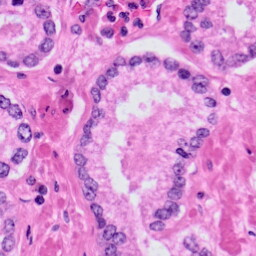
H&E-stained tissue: Prostate